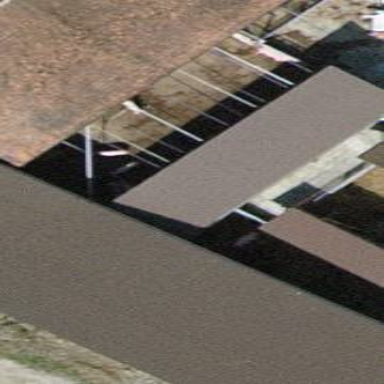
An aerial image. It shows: View of roof of building.